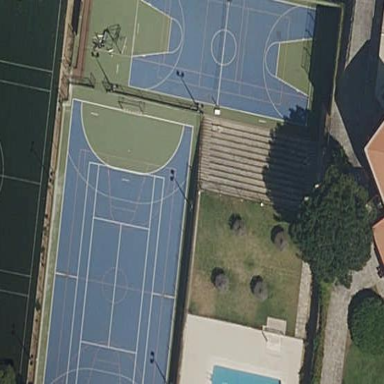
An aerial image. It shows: Futsal pitch for leisure.